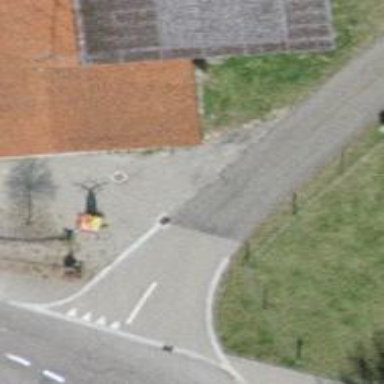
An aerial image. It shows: Asphalt road in residential area.